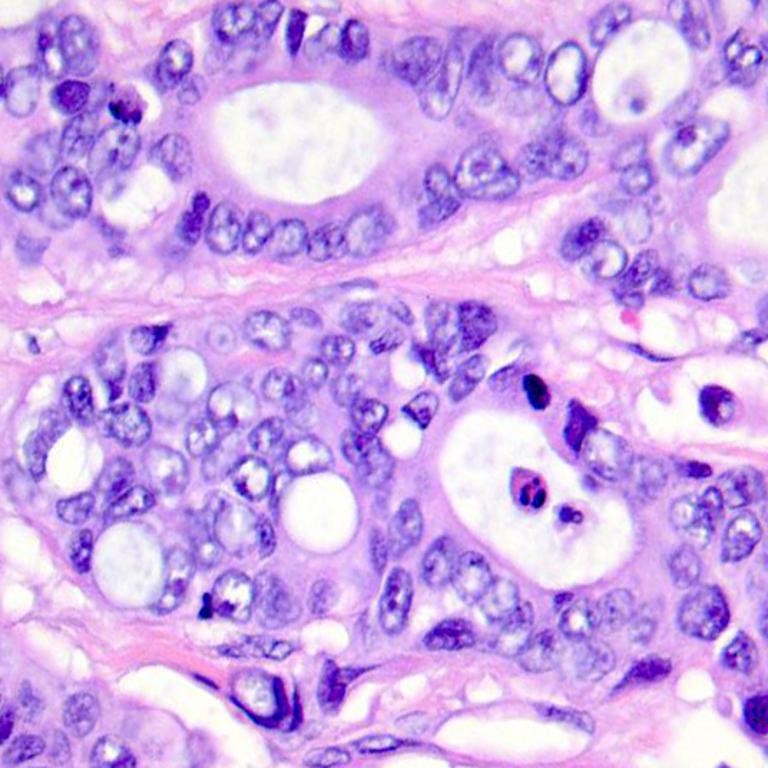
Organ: colon
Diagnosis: adenocarcinomas